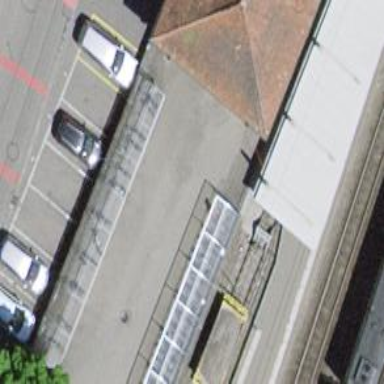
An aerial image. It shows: Car-sharing service available at this location.